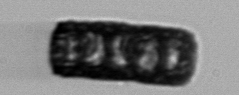
Label: Paralia_sulcata